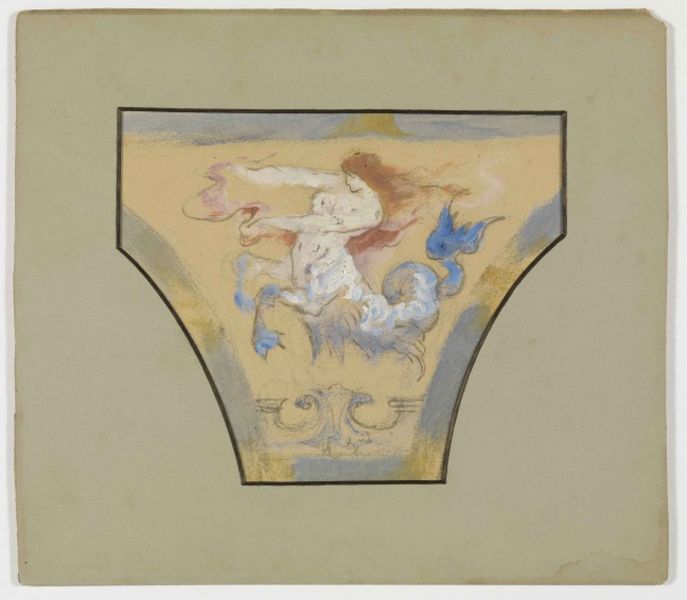
Titel: Studie zur Innendekoration des Landesgewerbemuseums in Stuttgart
Künstler: Ferdinand Keller
Standort: Karlsruhe
Institution: Staatliche Kunsthalle Karlsruhe
Schlagwörter: blau, gemälde, haut, himmel, kopf, körper, mann, meer, nackt, vogel, weiß, aquarell, gelb, sand, ausschnitt, bewegung, braun, brust, bunt, busen, frau, grau, haar, kleid, kreide, pastell, schwarz, skizze, zeichnung, dame, rot, schal, tier, tuch, beige, malerei, ornament, wand, architektur, arme, band, barock, kleidung, lang, mensch, rahmen, bild, wind, kirche, gold, haare, lange haare, decke, kind, blatt, locken, fliegen, pferd, umrandung, beine, fell, hufe, reiten, reiterin, schwanz, zügel, brüste, farbig, papier, ecke, rand, wehen, wild, tafel, jugendstil, weib, tusch, wandmalerei, oberkörper, foto, meerestier, form, nixe, fliese, entwurf, mythologie, zwickel, karton, fisch, rote haare, mystisch, fabel, griechisch, kentaur, minotaurus, mischwesen, mythos, nymphe, wesen, zentaur, zentaurin, fabelwesen, rothaarige, meerjungfrau, fresko, wei?, sirene, centaur, pegasus, zwitter, ungeheuer, verputz, drache, jagen, flossen, monster, flosse, schwanzflosse, hybrid, zeichung, deckenmalerei, rocaille, element, fischschwanz, seejungfrau, tableau, nereide, halb mensch, wasserfrau, waynd, zwitter#, ##zwitter, ziegenfisch, fischschwant, rotes harr, griechische sagengestalt, rothaaarig, schwanz blaub